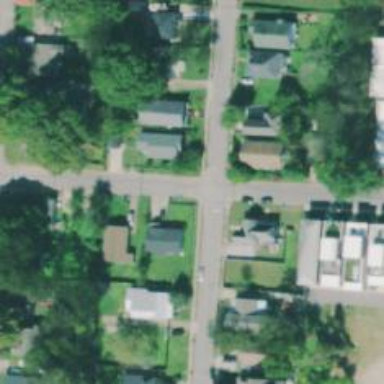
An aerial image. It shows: Unmarked road crossing.